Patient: sex F, age 59
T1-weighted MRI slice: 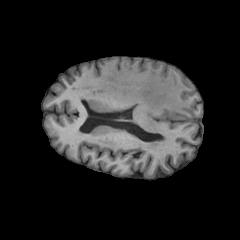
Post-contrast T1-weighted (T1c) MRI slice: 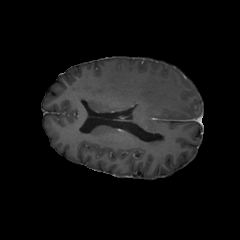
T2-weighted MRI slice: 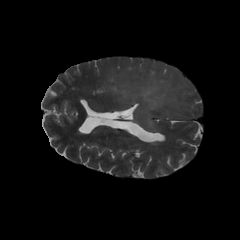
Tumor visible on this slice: yes
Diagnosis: Glioblastoma, IDH-wildtype
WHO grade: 4